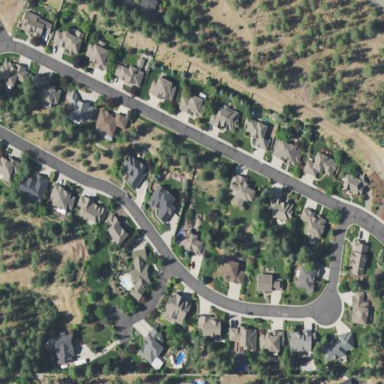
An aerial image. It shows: Single-family residential area.